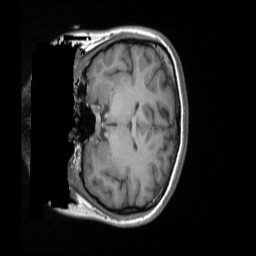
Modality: T1w
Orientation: coronal
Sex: female